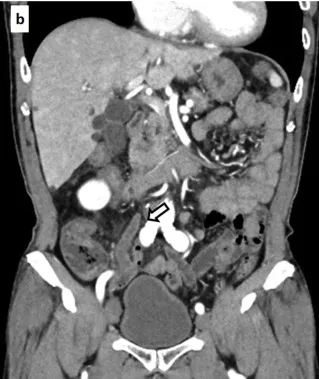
Contrast-enhanced CT demonstrated an enlarged appendix (10 mm in diameter) without fecalith, ascites, intraperitoneal free air, and abscess (appendix: thick white arrow). Coronal view.
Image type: radiology (ct)